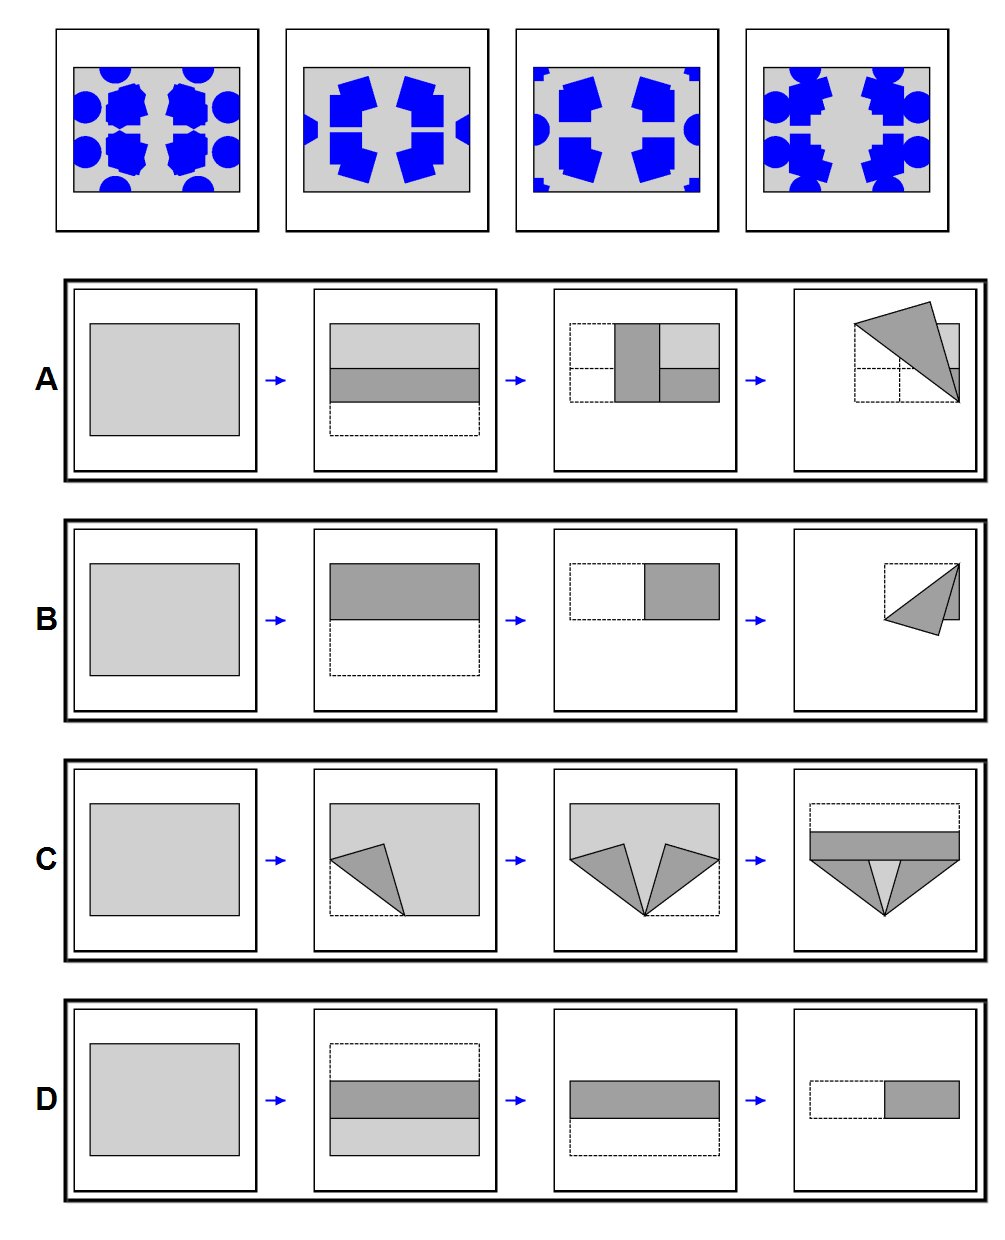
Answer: B